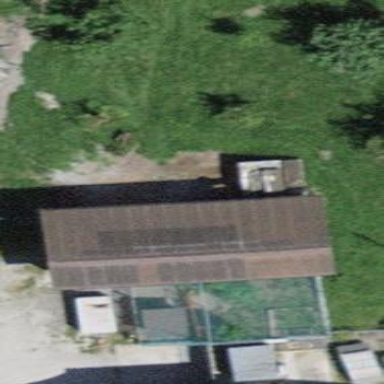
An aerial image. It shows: Farm auxiliary building.